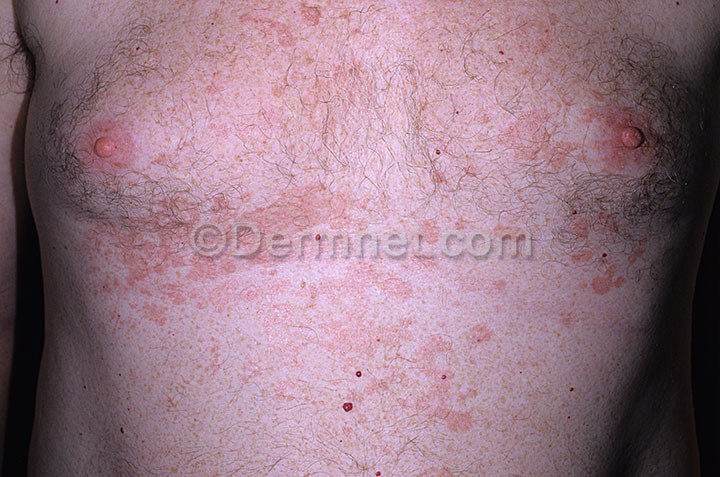
Disease: Tinea Ringworm Candidiasis and other Fungal Infections